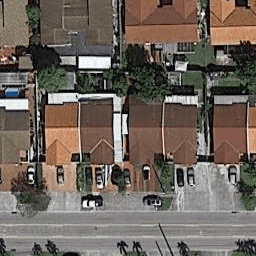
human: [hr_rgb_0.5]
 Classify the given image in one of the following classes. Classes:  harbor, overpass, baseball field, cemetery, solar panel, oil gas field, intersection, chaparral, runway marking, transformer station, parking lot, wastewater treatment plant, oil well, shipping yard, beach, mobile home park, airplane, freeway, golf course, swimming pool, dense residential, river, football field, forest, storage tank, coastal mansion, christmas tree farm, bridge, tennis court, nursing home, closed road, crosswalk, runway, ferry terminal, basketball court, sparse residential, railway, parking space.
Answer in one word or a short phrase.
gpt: dense residential